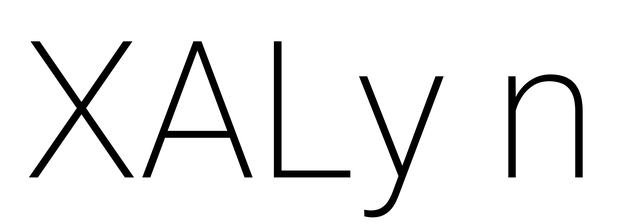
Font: Roboto_ExtraLight